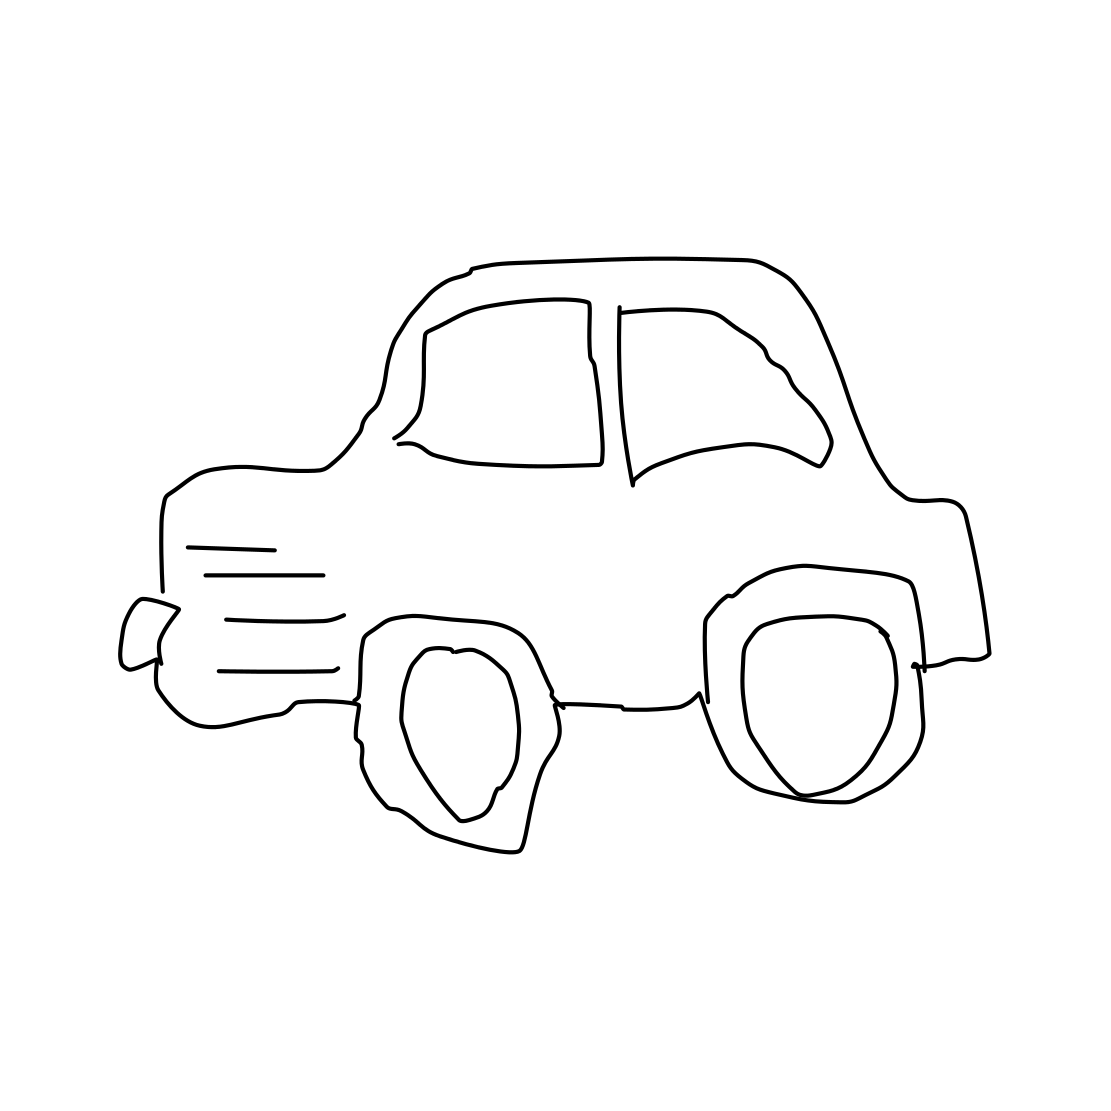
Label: car (sedan)